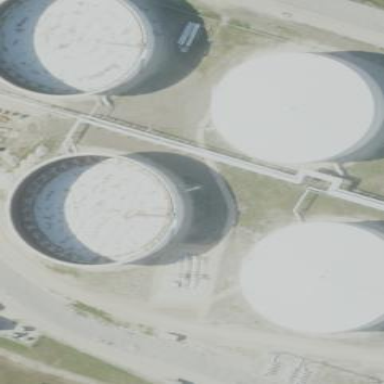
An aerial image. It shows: Storage tank which is man-made.